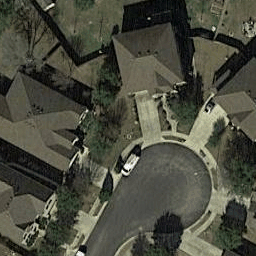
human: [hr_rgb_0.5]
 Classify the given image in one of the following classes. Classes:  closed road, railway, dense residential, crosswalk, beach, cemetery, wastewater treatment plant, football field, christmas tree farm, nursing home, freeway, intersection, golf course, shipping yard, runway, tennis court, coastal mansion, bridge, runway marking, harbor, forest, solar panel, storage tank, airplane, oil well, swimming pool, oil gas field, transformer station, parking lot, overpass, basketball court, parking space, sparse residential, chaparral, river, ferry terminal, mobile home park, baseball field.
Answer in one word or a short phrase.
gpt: closed road